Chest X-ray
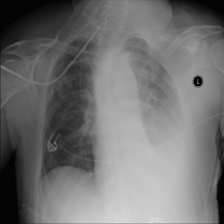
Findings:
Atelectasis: negative
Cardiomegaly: negative
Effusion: positive
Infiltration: negative
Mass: negative
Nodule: negative
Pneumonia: negative
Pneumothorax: negative
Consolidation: negative
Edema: negative
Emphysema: negative
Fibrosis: negative
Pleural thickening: negative
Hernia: negative